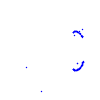
Particle: proton